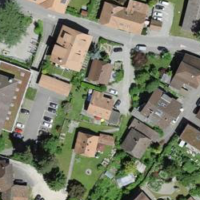
EUNIS habitat code: 55
Species observed at this site:
Helleborus niger